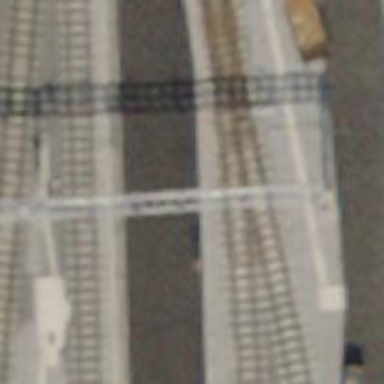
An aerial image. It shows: Narrow-gauge railway with electrified tracks using contact line. Located in service yard with one track.